Question: anyone know how to use google chrome service to generate ? (Most viewed site on new tab).
Any idea to do a similar thing?
These:

Browsing chrome source code I was not able to find anything interesting... and you?
: <URL>
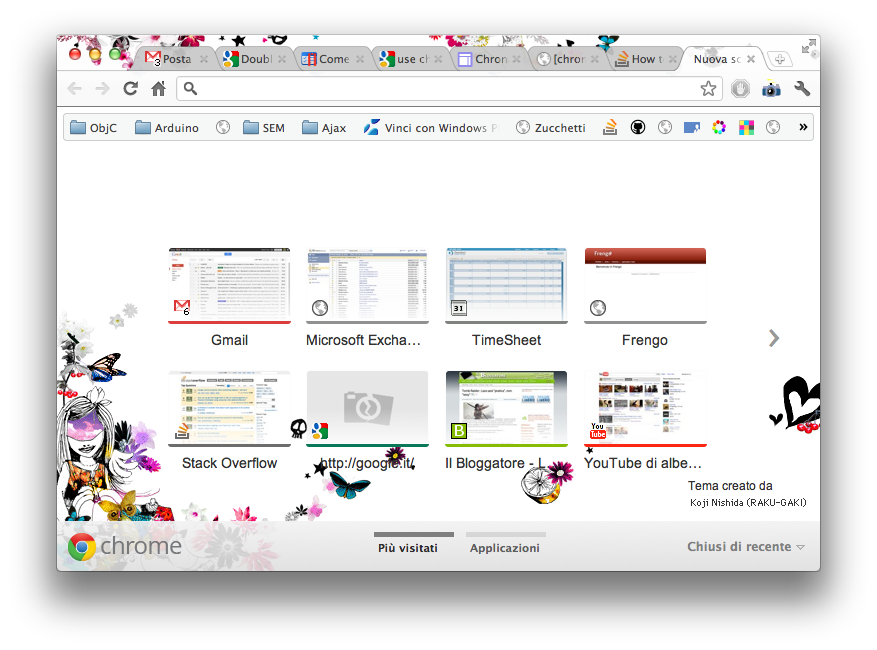
Answer: I think it was: 'chrome://thumb/{url}' but i'm not sure...
It's 'chrome://thumb/http://www.{url}/'
Also, I found some information here <URL>
Sorry for my English